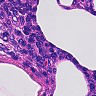
Metastatic tissue present: no